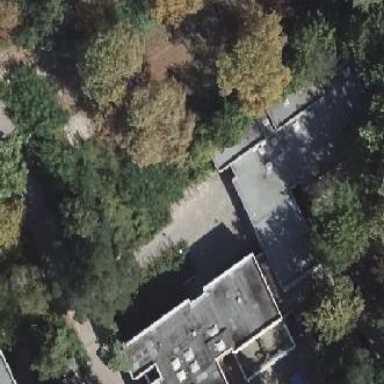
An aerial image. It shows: Kindergarten.